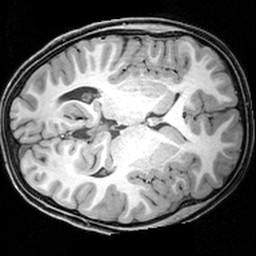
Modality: T1w
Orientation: axial
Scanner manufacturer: siemens
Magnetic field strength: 3 T
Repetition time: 1.9 s
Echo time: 0.00397 s